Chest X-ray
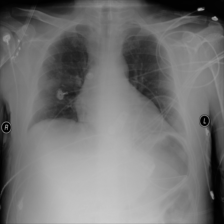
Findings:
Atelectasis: positive
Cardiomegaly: negative
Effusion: negative
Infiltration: negative
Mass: negative
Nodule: negative
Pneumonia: negative
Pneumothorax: negative
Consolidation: negative
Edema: negative
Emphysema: negative
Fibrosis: negative
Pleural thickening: negative
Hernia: negative